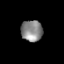
Tissue: prostate
Cell type: T cells
Senescence score: 0.3276
Nuclear area (px): 448
Mean DAPI intensity: 135.435